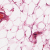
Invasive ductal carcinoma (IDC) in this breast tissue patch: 0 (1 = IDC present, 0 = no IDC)